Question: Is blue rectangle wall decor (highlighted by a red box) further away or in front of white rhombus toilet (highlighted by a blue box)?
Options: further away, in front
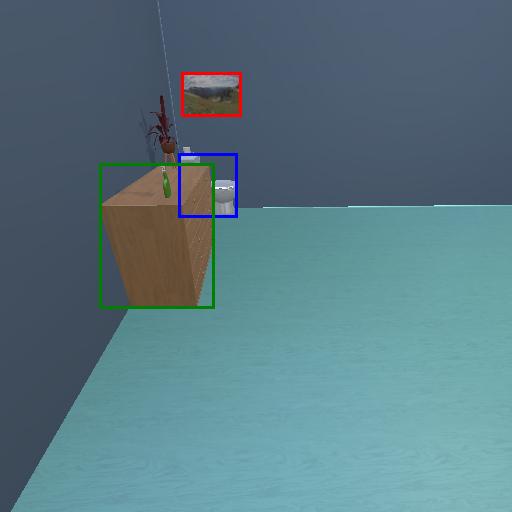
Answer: further away